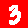
Digit: 3